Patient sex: F
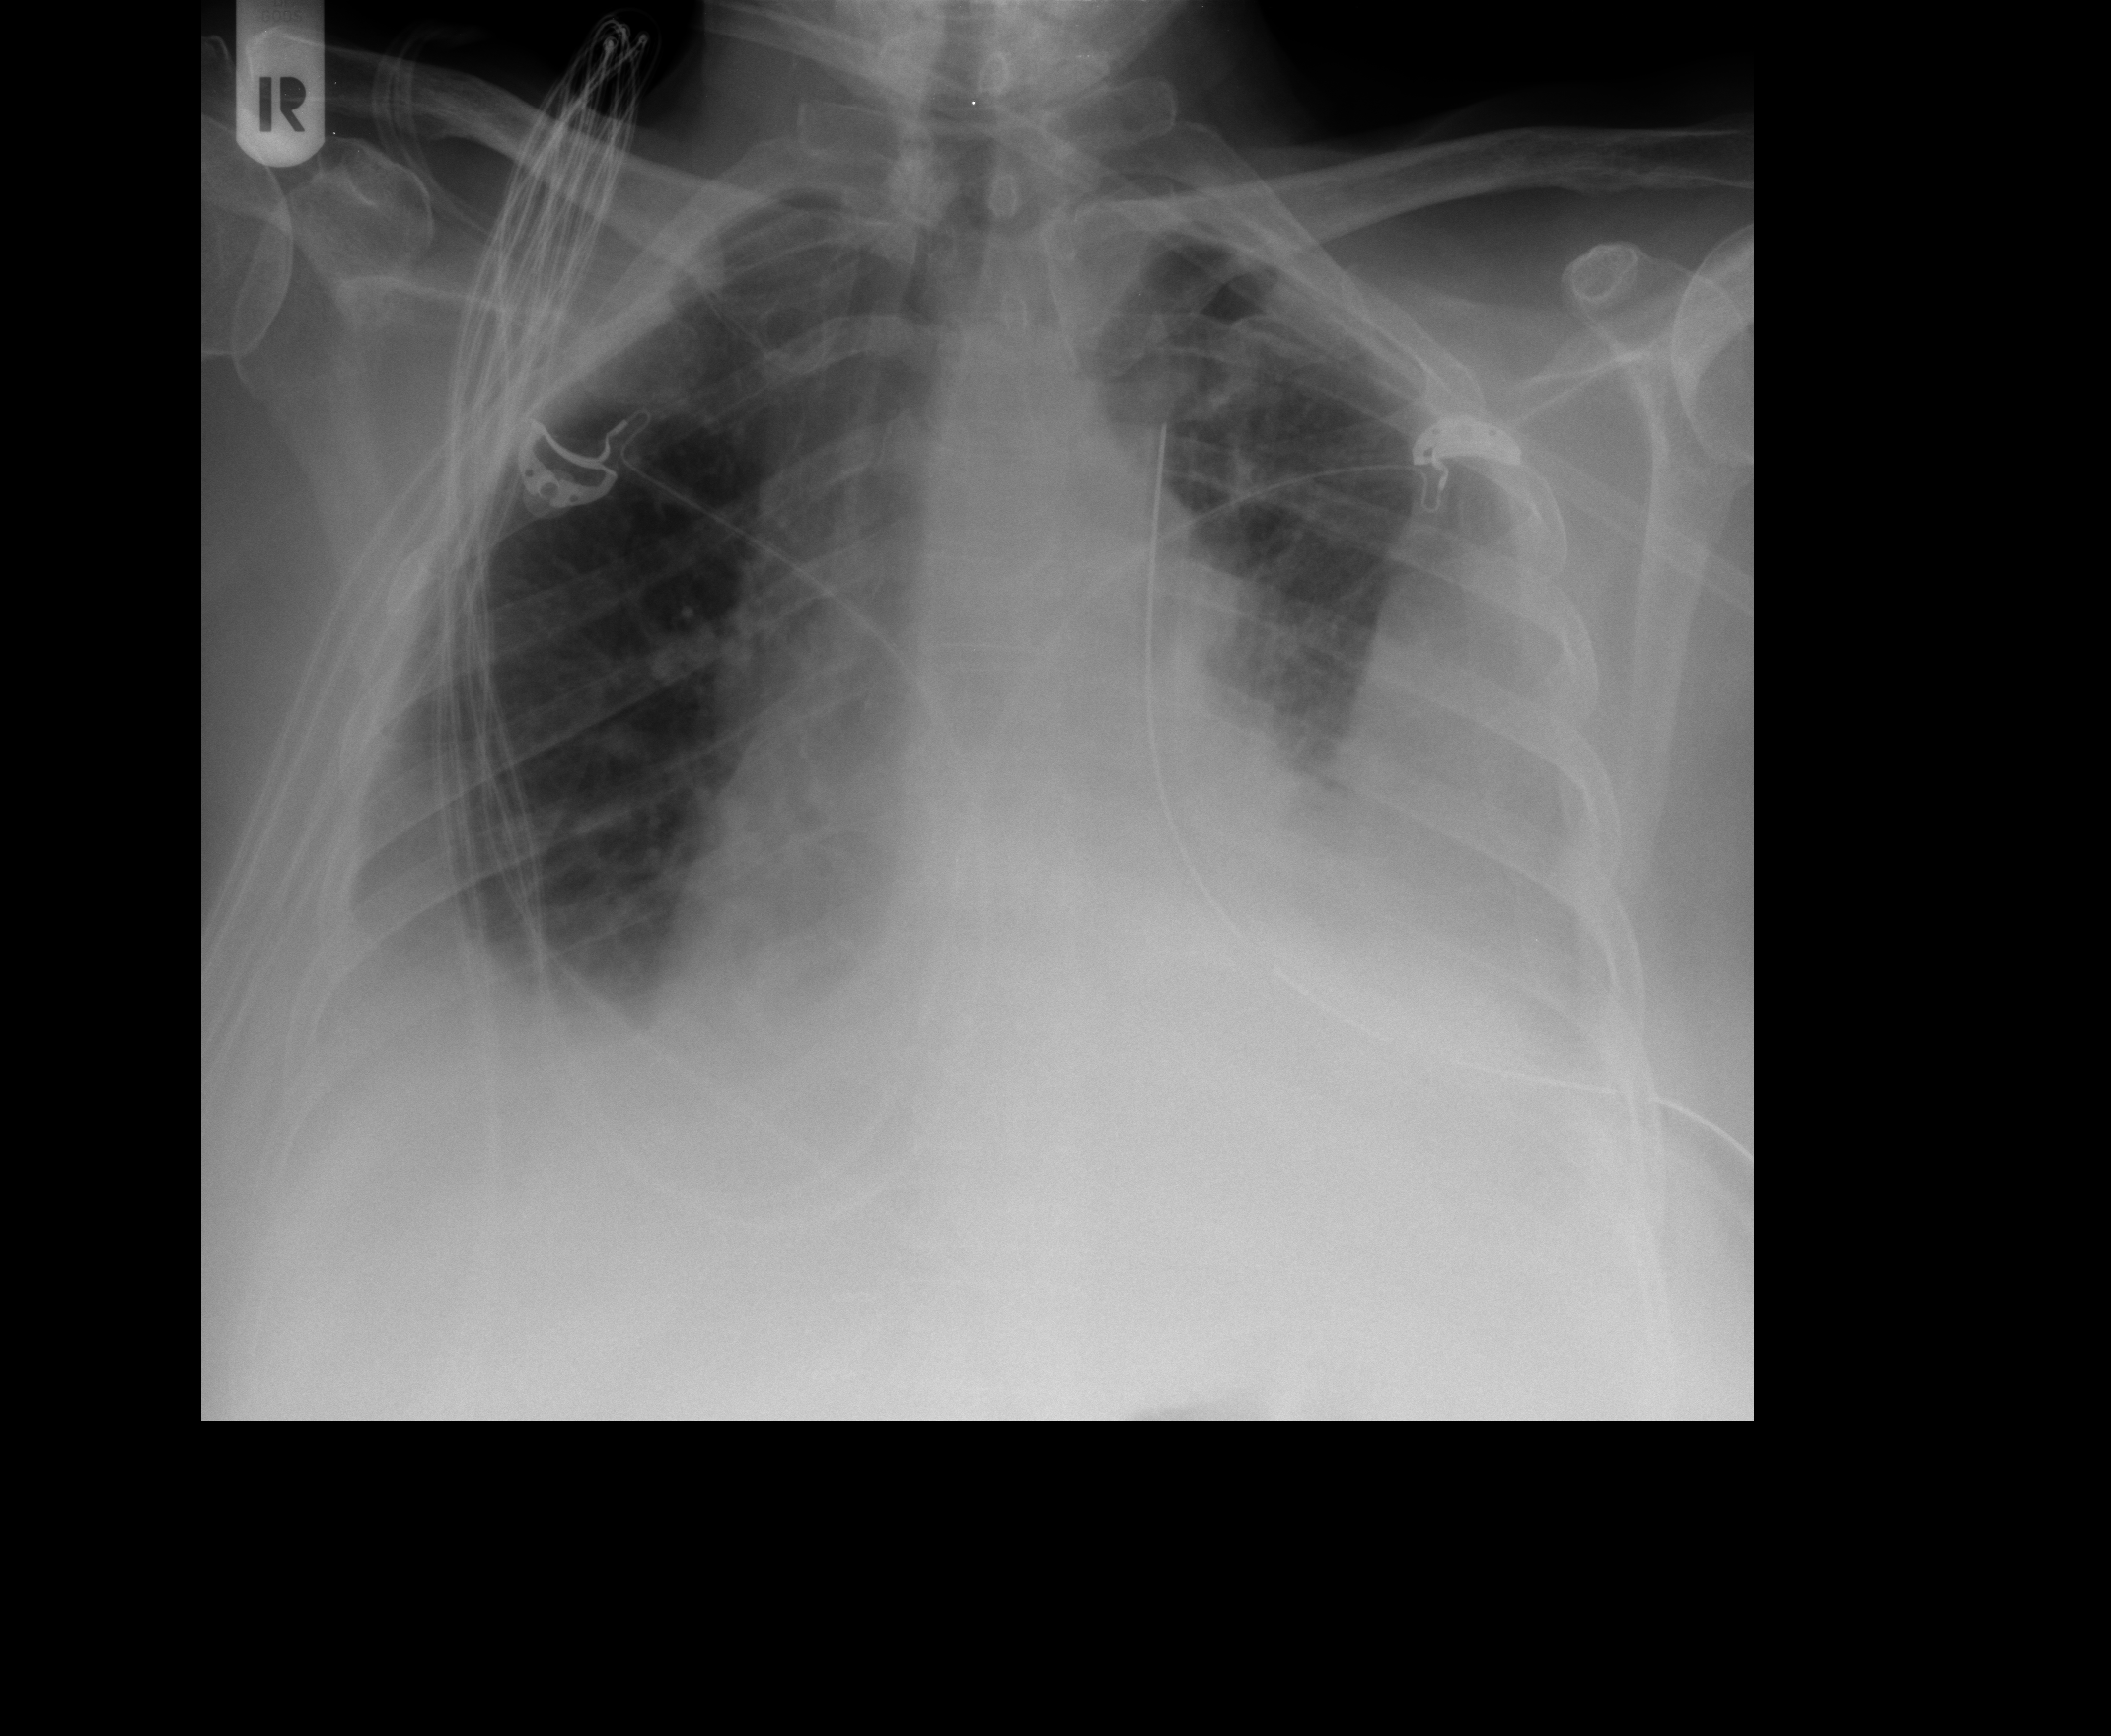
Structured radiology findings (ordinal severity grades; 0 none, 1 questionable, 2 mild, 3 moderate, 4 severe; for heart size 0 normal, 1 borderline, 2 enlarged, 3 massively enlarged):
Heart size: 2
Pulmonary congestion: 0
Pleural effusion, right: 2
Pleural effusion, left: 3
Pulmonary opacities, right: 0
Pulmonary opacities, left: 2
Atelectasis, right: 2
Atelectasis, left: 3